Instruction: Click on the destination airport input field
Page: home
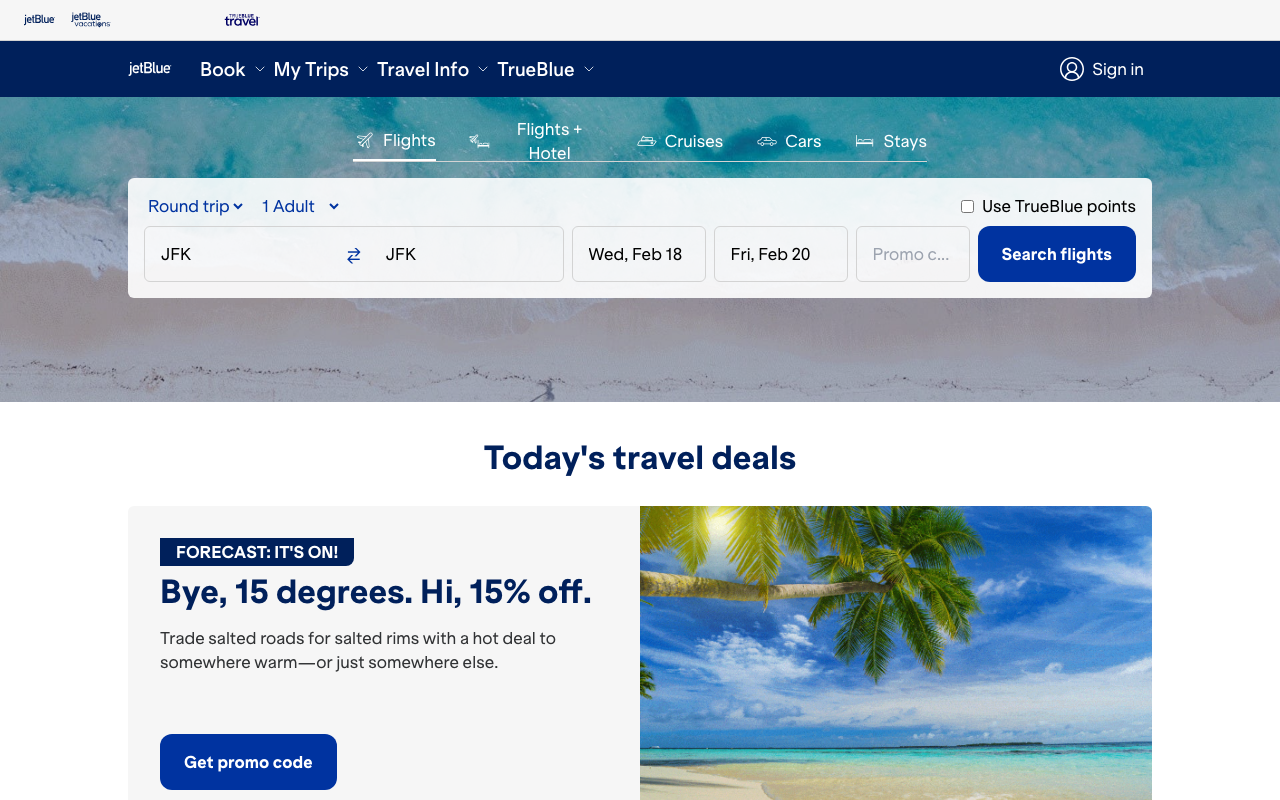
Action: click